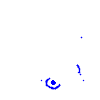
Particle: electron